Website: bh-photo
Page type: address-validator
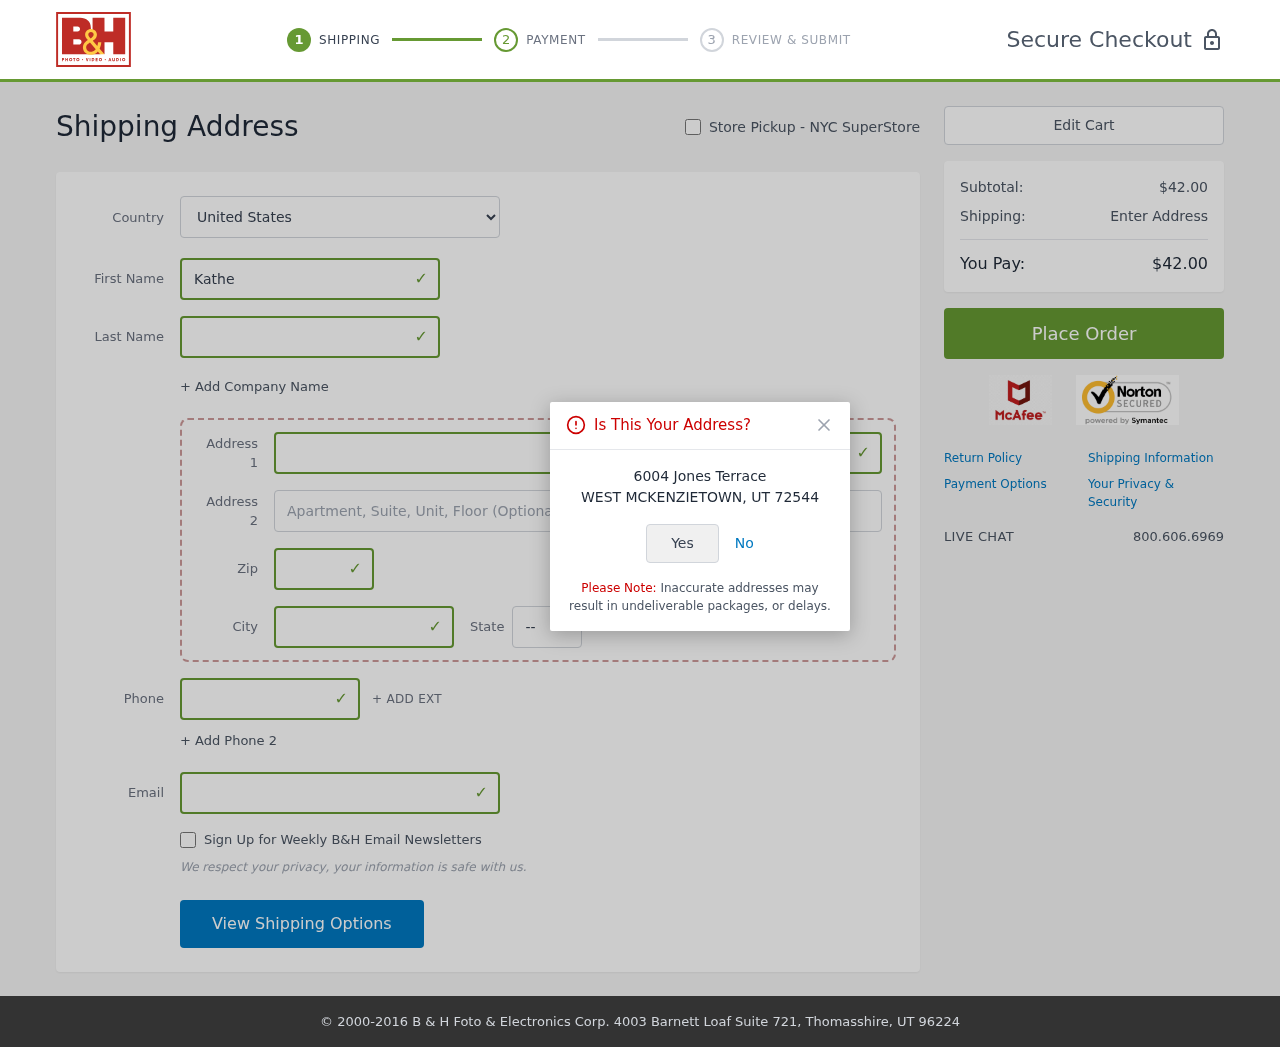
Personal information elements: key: PII_CITY
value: West Mckenzietown
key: PII_COUNTRY
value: United States
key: PII_EMAIL
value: katherine_henderson@gmail.com
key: PII_FIRSTNAME
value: Katherine
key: PII_LASTNAME
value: Henderson
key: PII_PHONE
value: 3096668555
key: PII_POSTCODE
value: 72544
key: PII_STATE_ABBR
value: UT
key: PII_STREET
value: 6004 Jones Terrace
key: PII_CITY_CONFIRM
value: WEST MCKENZIETOWN
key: PII_POSTCODE_FULL
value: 72544
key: PII_POSTCODE_NUMERIC
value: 72544
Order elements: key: ORDER_SUBTOTAL
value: $42.00
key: ORDER_TOTAL
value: $42.00